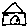
Label: house